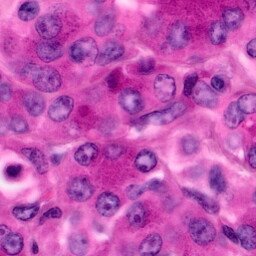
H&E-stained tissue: Pancreatic